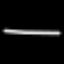
Label: line